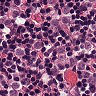
Metastatic tissue present: yes